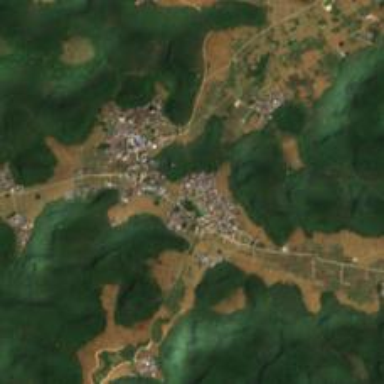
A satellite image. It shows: Township within town.